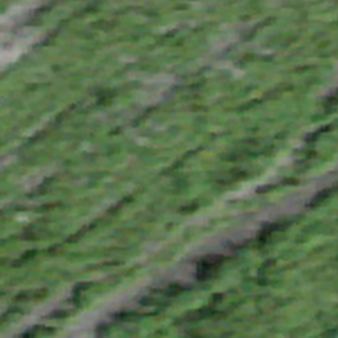
Label: other